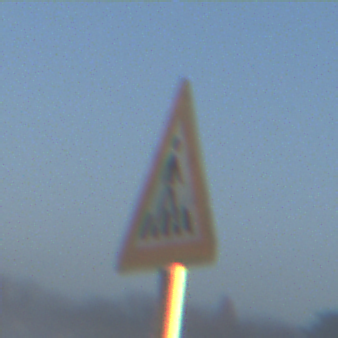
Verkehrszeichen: FussgaengerueberwegLinks
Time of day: SunriseSunset
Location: Outdoor (Nature)
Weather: Clear
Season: NotSpecified
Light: Natural